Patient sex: F
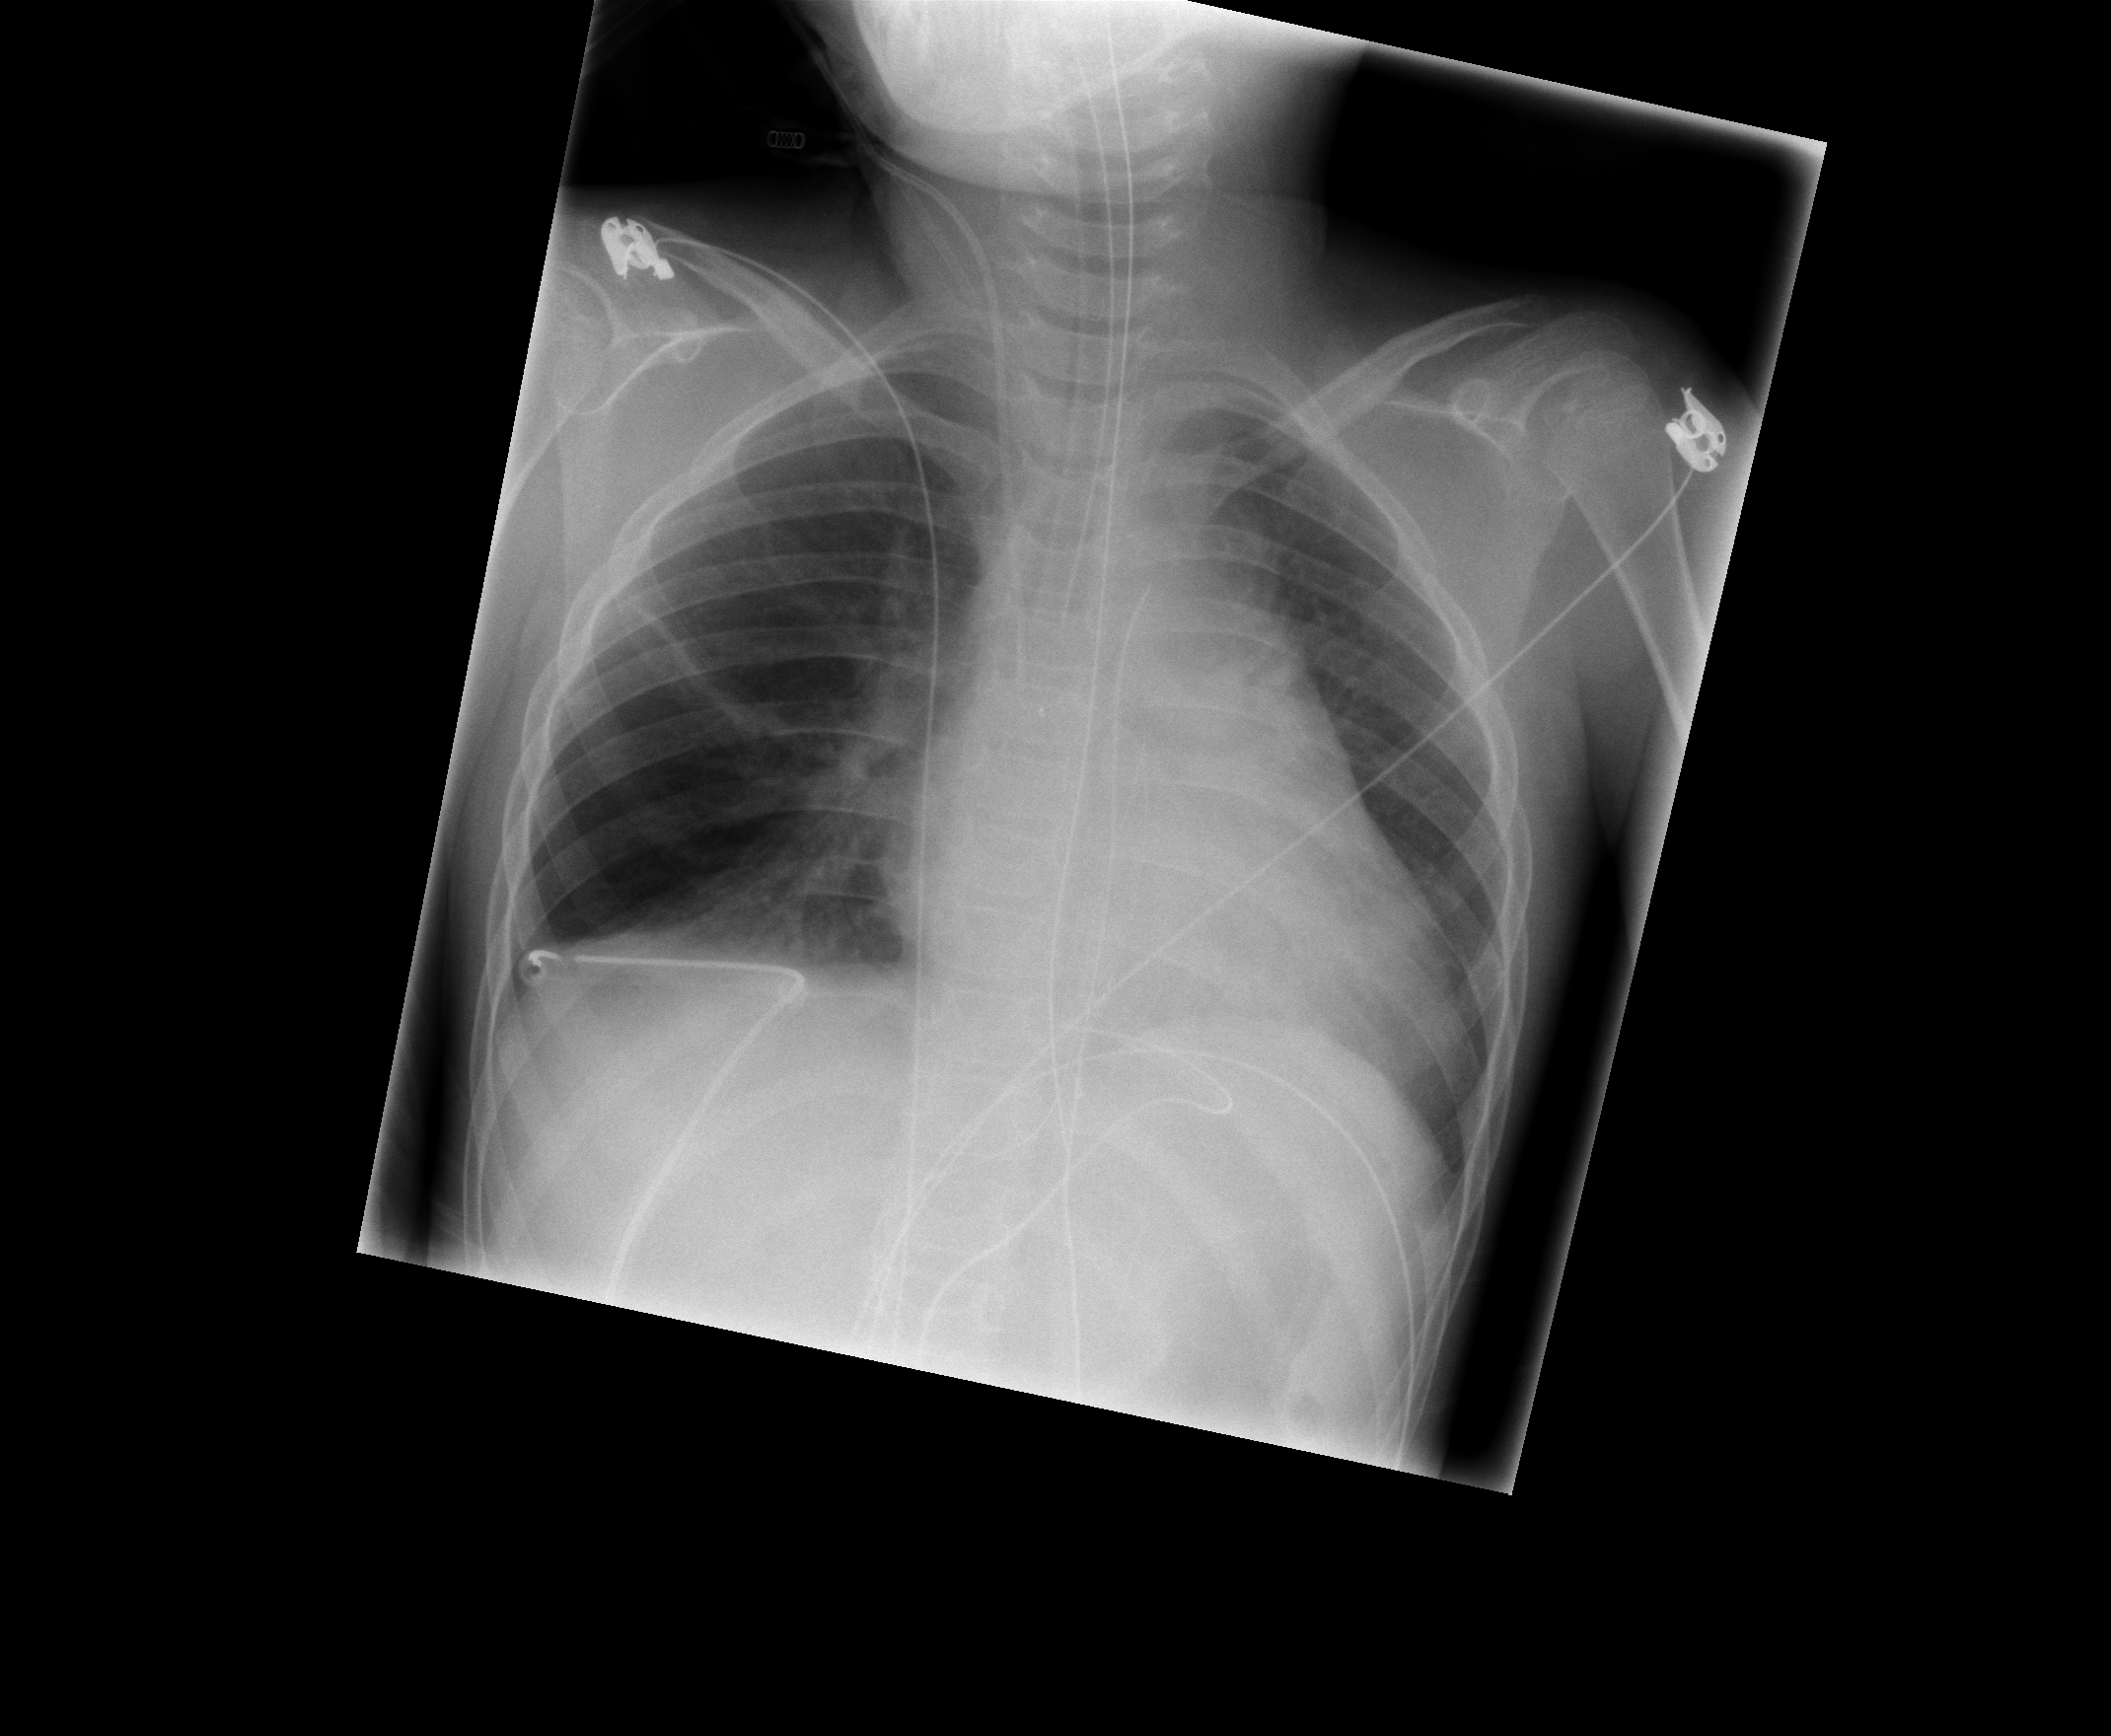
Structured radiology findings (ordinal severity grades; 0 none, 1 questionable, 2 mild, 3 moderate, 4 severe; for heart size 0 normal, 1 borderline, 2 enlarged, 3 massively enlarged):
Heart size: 2
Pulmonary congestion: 0
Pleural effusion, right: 0
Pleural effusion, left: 2
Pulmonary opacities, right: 0
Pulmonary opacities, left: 0
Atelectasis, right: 2
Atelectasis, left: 0